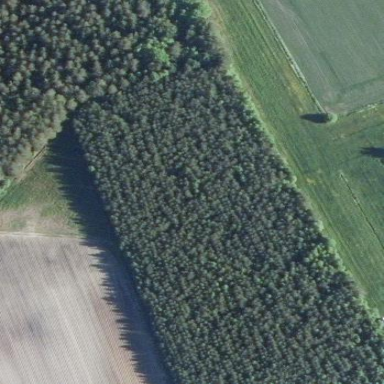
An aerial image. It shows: Forest area predominantly covered with needle-leaved trees.